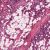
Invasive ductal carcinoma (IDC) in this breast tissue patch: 1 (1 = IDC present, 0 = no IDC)